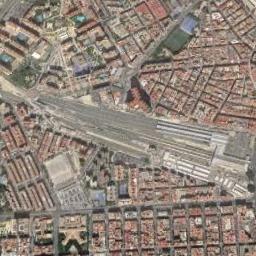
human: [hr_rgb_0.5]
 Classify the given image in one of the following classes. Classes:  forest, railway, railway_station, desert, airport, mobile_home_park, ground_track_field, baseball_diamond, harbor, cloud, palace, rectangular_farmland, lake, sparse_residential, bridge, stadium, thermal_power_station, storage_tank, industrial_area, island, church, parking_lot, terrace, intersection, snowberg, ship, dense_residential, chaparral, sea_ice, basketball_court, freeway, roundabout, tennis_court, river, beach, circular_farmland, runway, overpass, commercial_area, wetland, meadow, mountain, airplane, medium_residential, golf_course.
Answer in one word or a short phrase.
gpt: railway_station